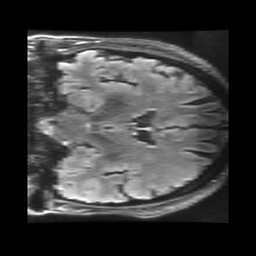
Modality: FLAIR
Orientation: coronal
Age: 60
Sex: male
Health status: healthy
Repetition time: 12 s
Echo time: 0.09782 s